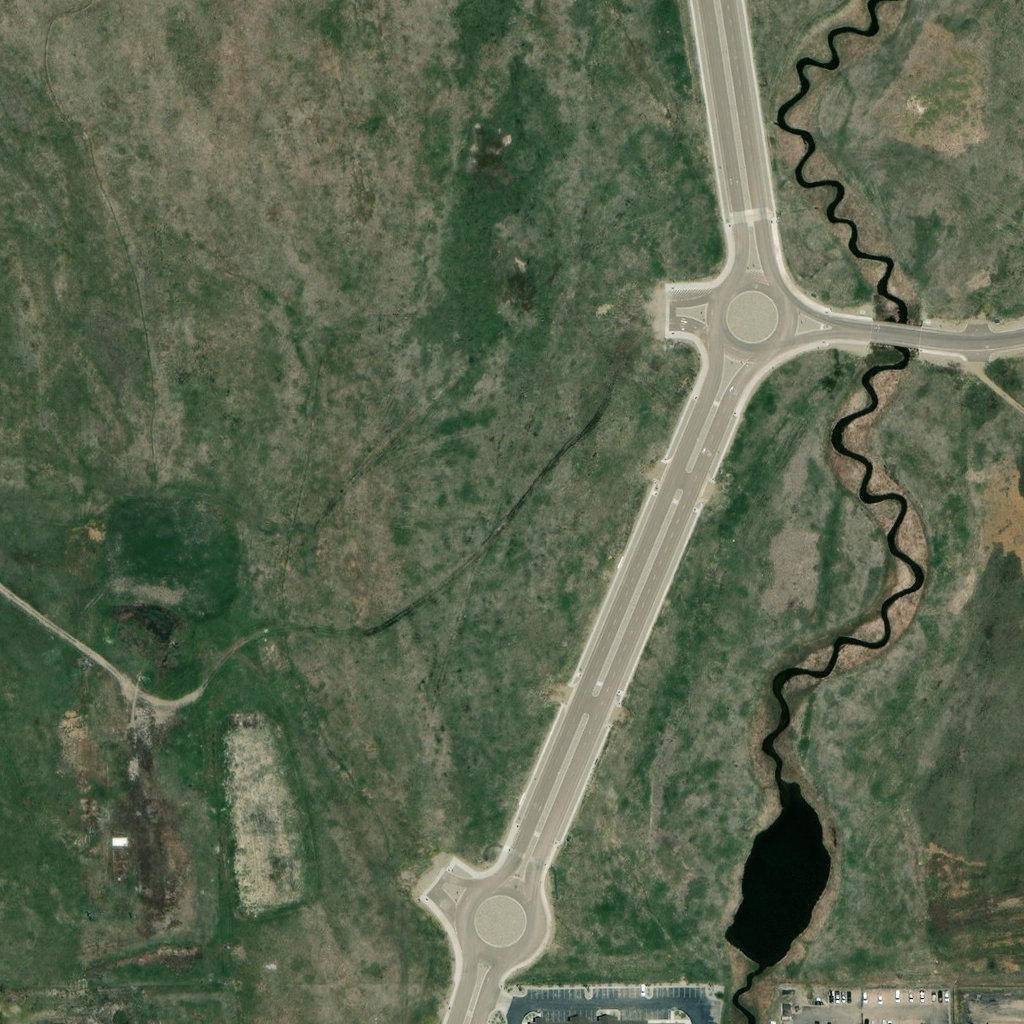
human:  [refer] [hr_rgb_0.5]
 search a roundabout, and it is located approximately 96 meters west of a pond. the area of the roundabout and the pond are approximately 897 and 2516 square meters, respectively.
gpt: <box>[[44, 85, 53, 94, 0]]</box>

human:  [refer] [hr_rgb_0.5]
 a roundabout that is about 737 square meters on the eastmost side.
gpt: <box>[[70, 27, 76, 34, 0]]</box>

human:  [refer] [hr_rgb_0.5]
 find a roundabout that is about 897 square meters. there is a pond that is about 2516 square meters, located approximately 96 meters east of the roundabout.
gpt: <box>[[44, 85, 53, 94, 0]]</box>